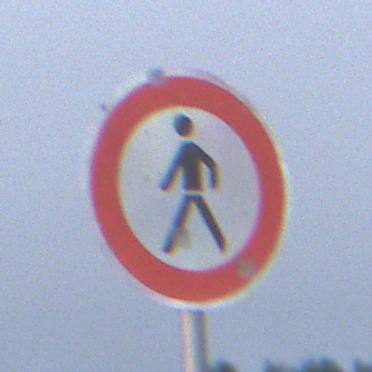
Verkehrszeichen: VerbotFussgaenger
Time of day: SunriseSunset
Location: Outdoor (Nature)
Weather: Overcast
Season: NotSpecified
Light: Natural